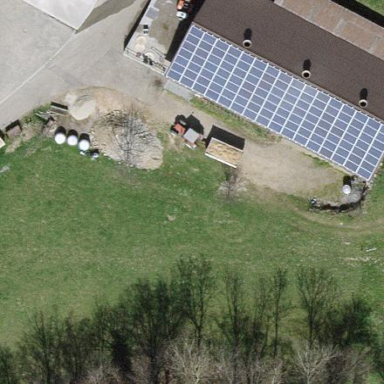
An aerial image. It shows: Solar power generator.